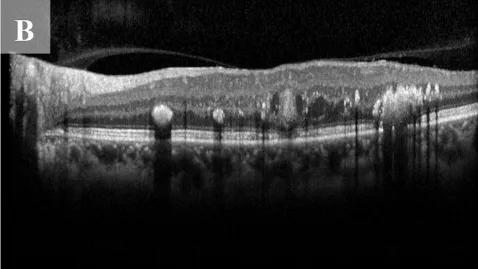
One month after the second MPL treatment. (B) OCT shows that the oval structure in macular area had become more solid and that the cavity structure had disappeared.
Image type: ophthalmic_imaging (oct)